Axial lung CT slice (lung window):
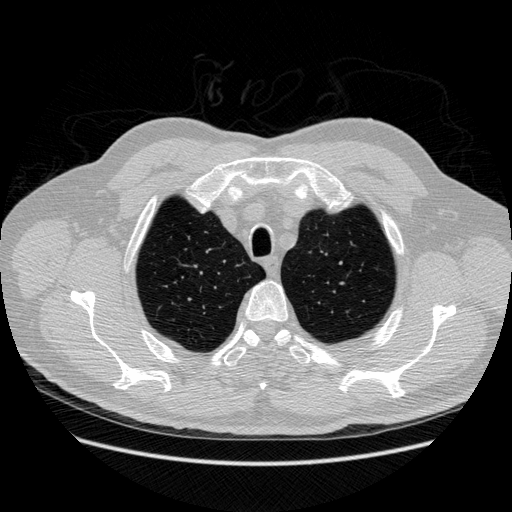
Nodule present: no